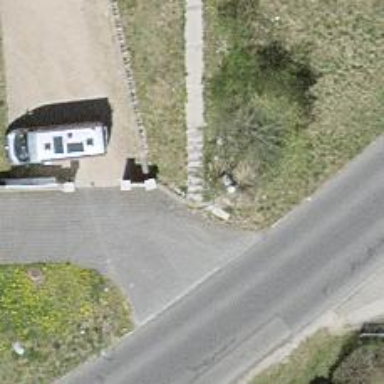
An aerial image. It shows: Service road with paving stones.